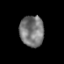
Tissue: prostate
Cell type: Epithelial cells
Senescence score: 0.3463
Nuclear area (px): 735
Mean DAPI intensity: 119.786